Here is a 2-D grayscale rendering of raw bearing vibration samples (signal-to-image). Based on the visible evidence, which condition applies: normal, inner_race, outer_race, ball?
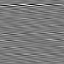
Answer: outer_race